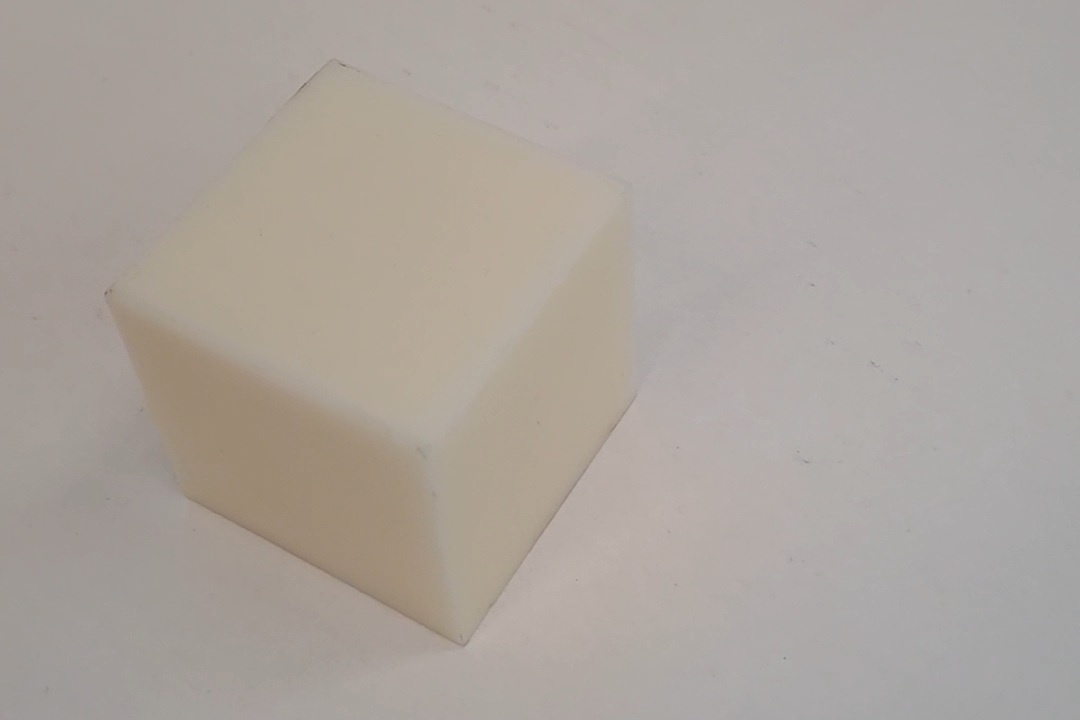
Label: Cuboid